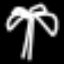
Label: palm tree